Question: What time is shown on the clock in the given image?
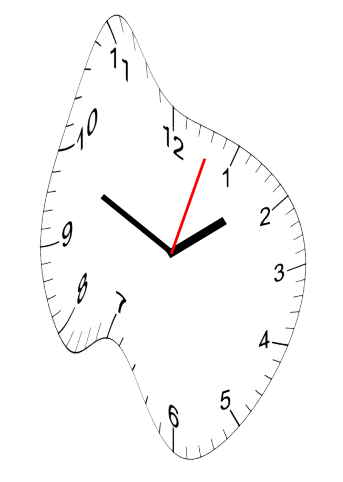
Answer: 01:49:03